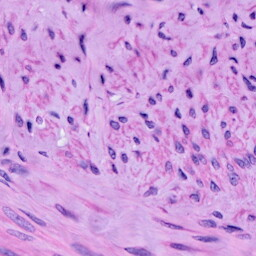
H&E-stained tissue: Cervix